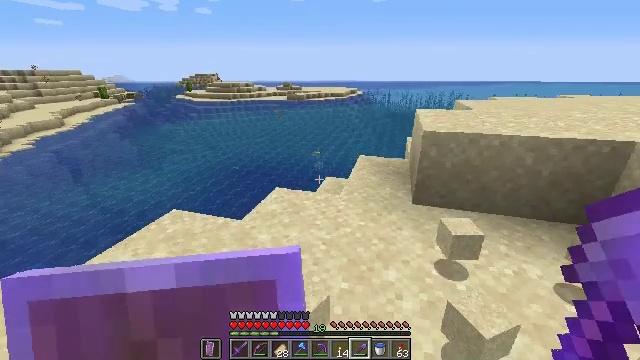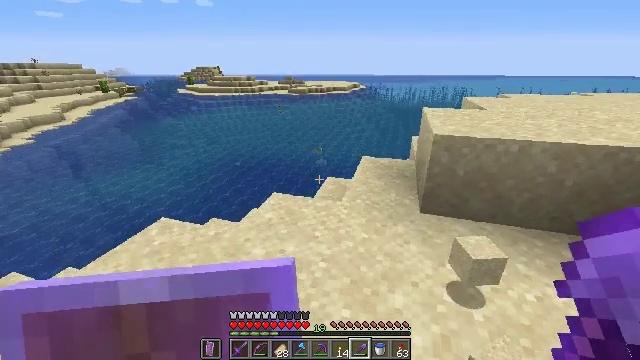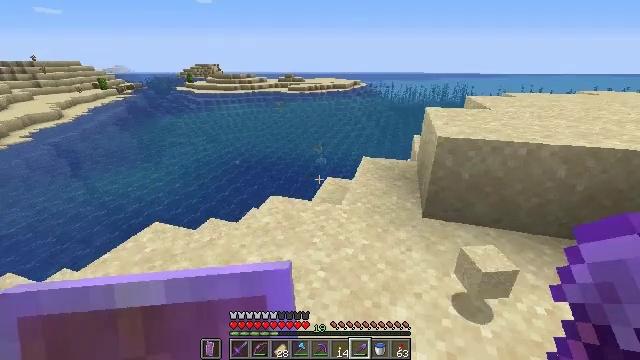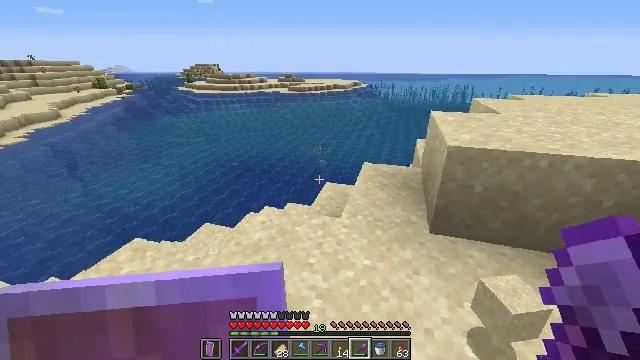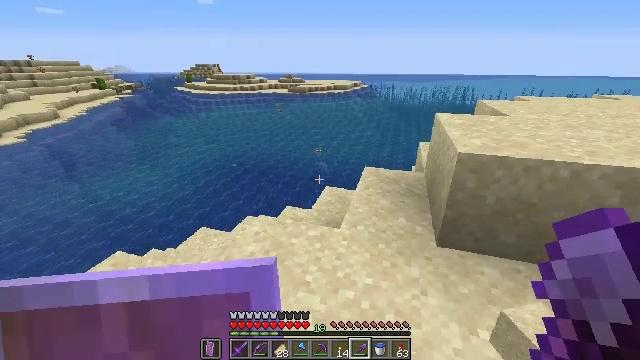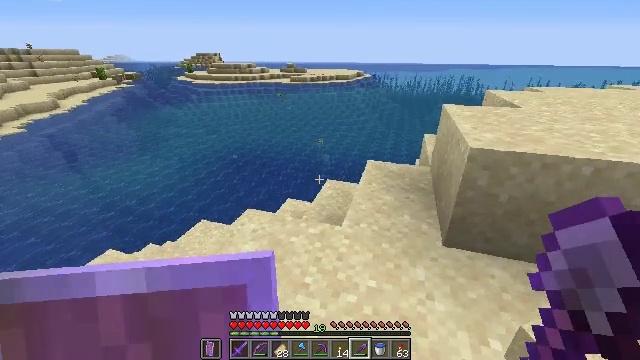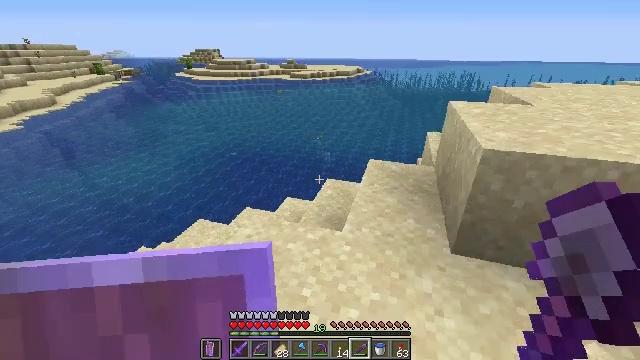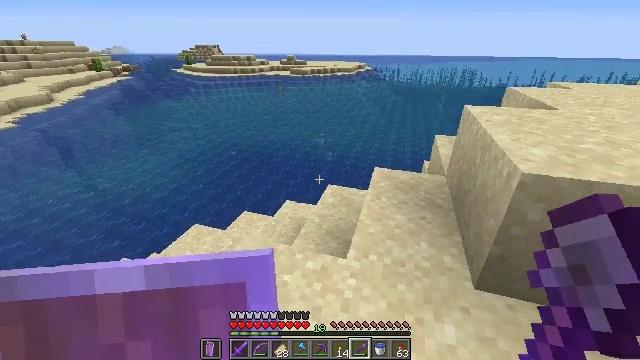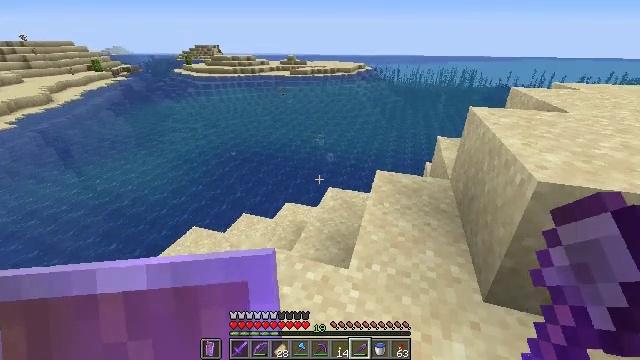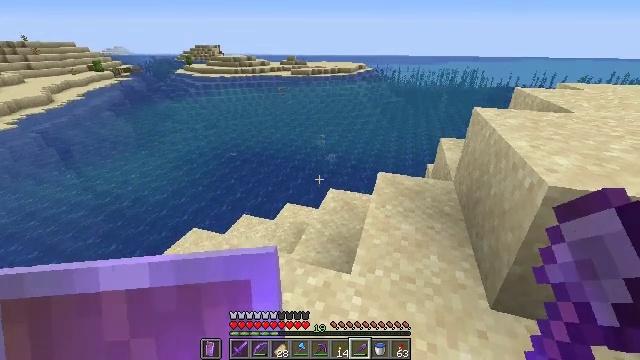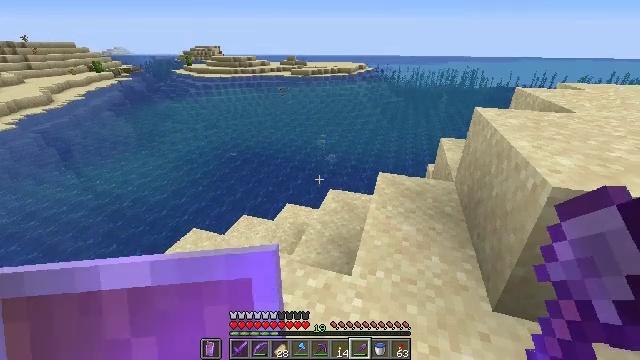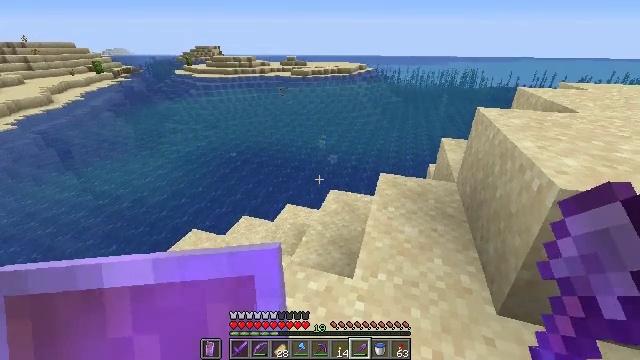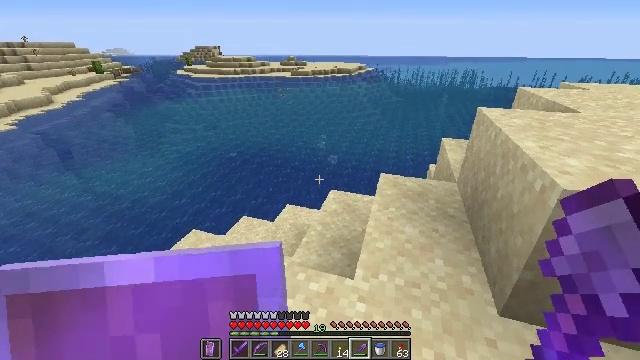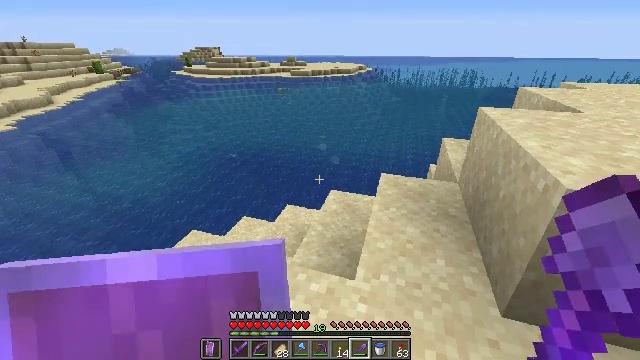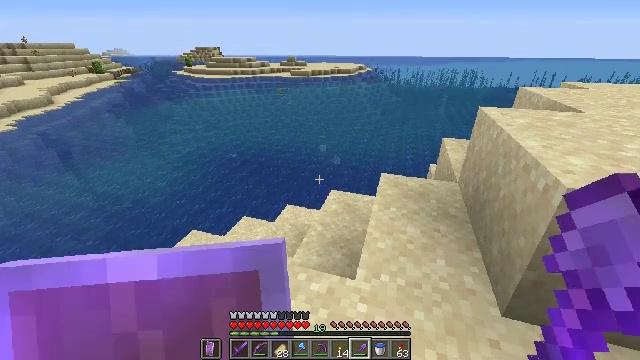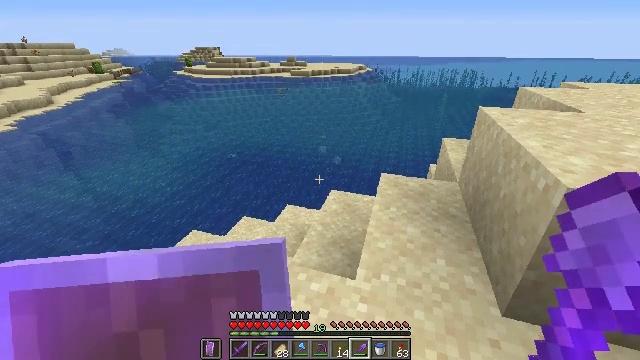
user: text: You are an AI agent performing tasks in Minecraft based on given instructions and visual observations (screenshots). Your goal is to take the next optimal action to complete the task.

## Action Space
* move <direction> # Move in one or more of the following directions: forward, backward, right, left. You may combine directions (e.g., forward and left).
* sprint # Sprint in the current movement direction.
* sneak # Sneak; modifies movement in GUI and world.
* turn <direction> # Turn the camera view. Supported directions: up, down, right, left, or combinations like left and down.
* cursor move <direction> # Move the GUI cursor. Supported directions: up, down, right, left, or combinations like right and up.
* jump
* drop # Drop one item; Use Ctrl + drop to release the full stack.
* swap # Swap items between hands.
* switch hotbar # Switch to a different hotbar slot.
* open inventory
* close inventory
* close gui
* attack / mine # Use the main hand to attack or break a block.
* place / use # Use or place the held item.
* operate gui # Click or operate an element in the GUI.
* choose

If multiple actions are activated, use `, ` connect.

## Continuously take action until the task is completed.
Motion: motion action
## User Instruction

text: Mine sand by the water.
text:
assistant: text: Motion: move forward, turn down
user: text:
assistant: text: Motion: move forward
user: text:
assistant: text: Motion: move forward
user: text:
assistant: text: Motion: move forward
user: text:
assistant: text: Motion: move forward, turn down
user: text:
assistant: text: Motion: move forward
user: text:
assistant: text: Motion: move forward
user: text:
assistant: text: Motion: no_op
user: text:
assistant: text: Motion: no_op
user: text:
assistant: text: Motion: no_op
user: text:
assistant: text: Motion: no_op
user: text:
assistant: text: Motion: no_op
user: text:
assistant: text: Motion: no_op
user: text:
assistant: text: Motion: no_op
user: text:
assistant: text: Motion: no_op
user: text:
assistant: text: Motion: no_op
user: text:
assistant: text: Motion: no_op
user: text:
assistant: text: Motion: no_op
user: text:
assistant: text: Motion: no_op
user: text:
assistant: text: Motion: no_op
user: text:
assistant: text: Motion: no_op
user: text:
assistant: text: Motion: no_op
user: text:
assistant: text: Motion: no_op
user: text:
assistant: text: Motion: no_op
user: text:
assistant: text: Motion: no_op
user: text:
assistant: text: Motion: no_op
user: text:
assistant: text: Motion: no_op
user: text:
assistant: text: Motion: no_op
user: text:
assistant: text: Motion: no_op
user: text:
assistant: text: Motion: no_op